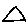
Label: triangle